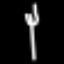
Label: fork